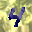
Label: 4